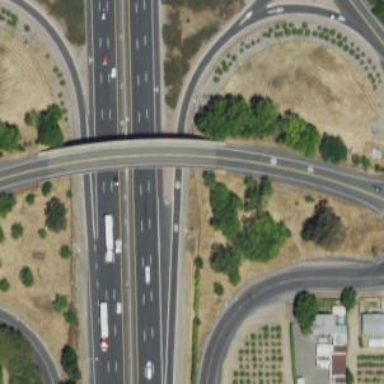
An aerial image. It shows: Motorway link.